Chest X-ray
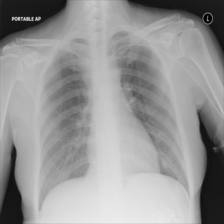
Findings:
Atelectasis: negative
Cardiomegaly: negative
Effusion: negative
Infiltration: negative
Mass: negative
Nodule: negative
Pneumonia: negative
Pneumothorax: negative
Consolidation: negative
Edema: negative
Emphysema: negative
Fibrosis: negative
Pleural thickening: negative
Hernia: negative